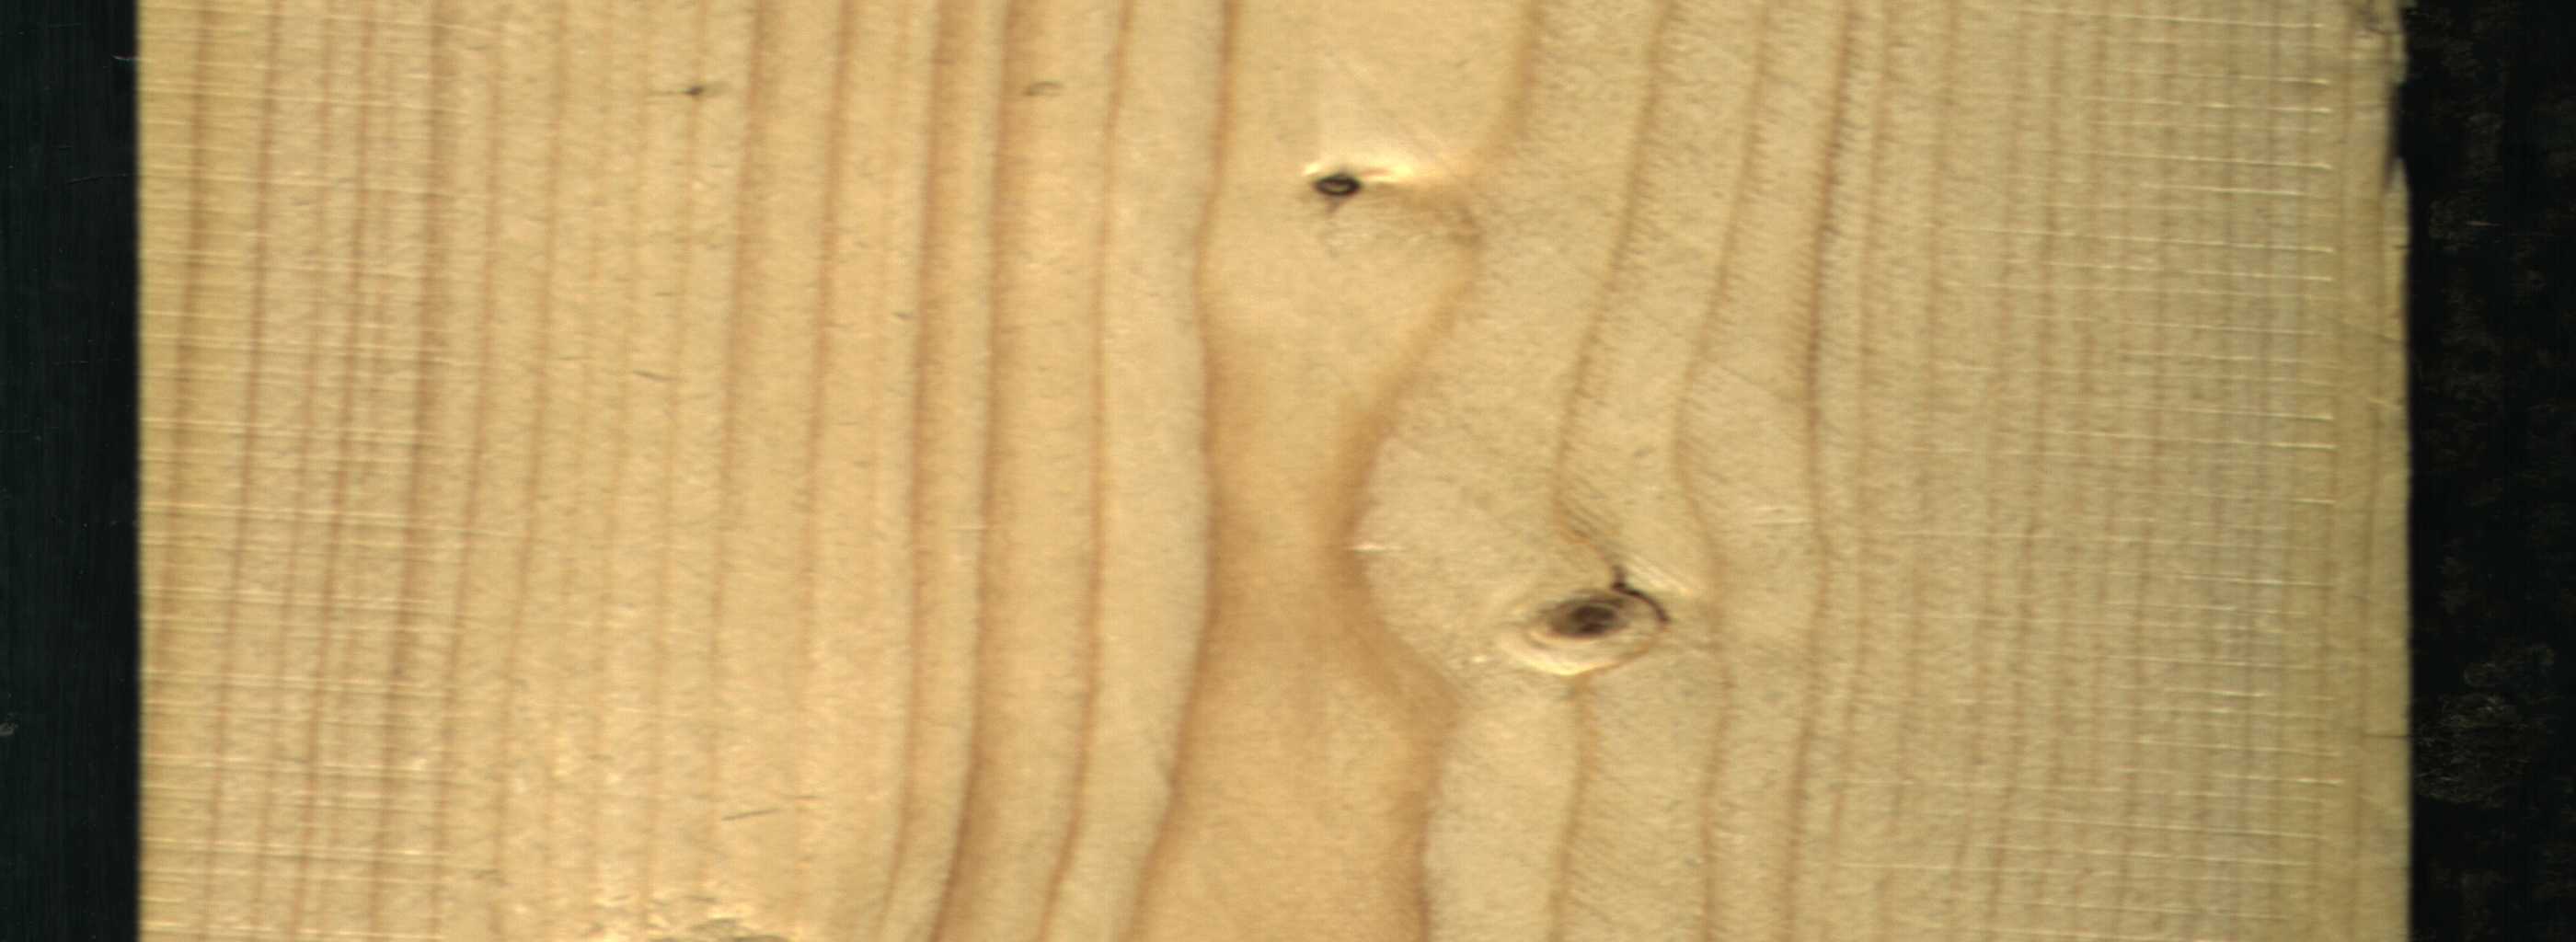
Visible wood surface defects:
Dead_Knot
Live_Knot